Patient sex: F
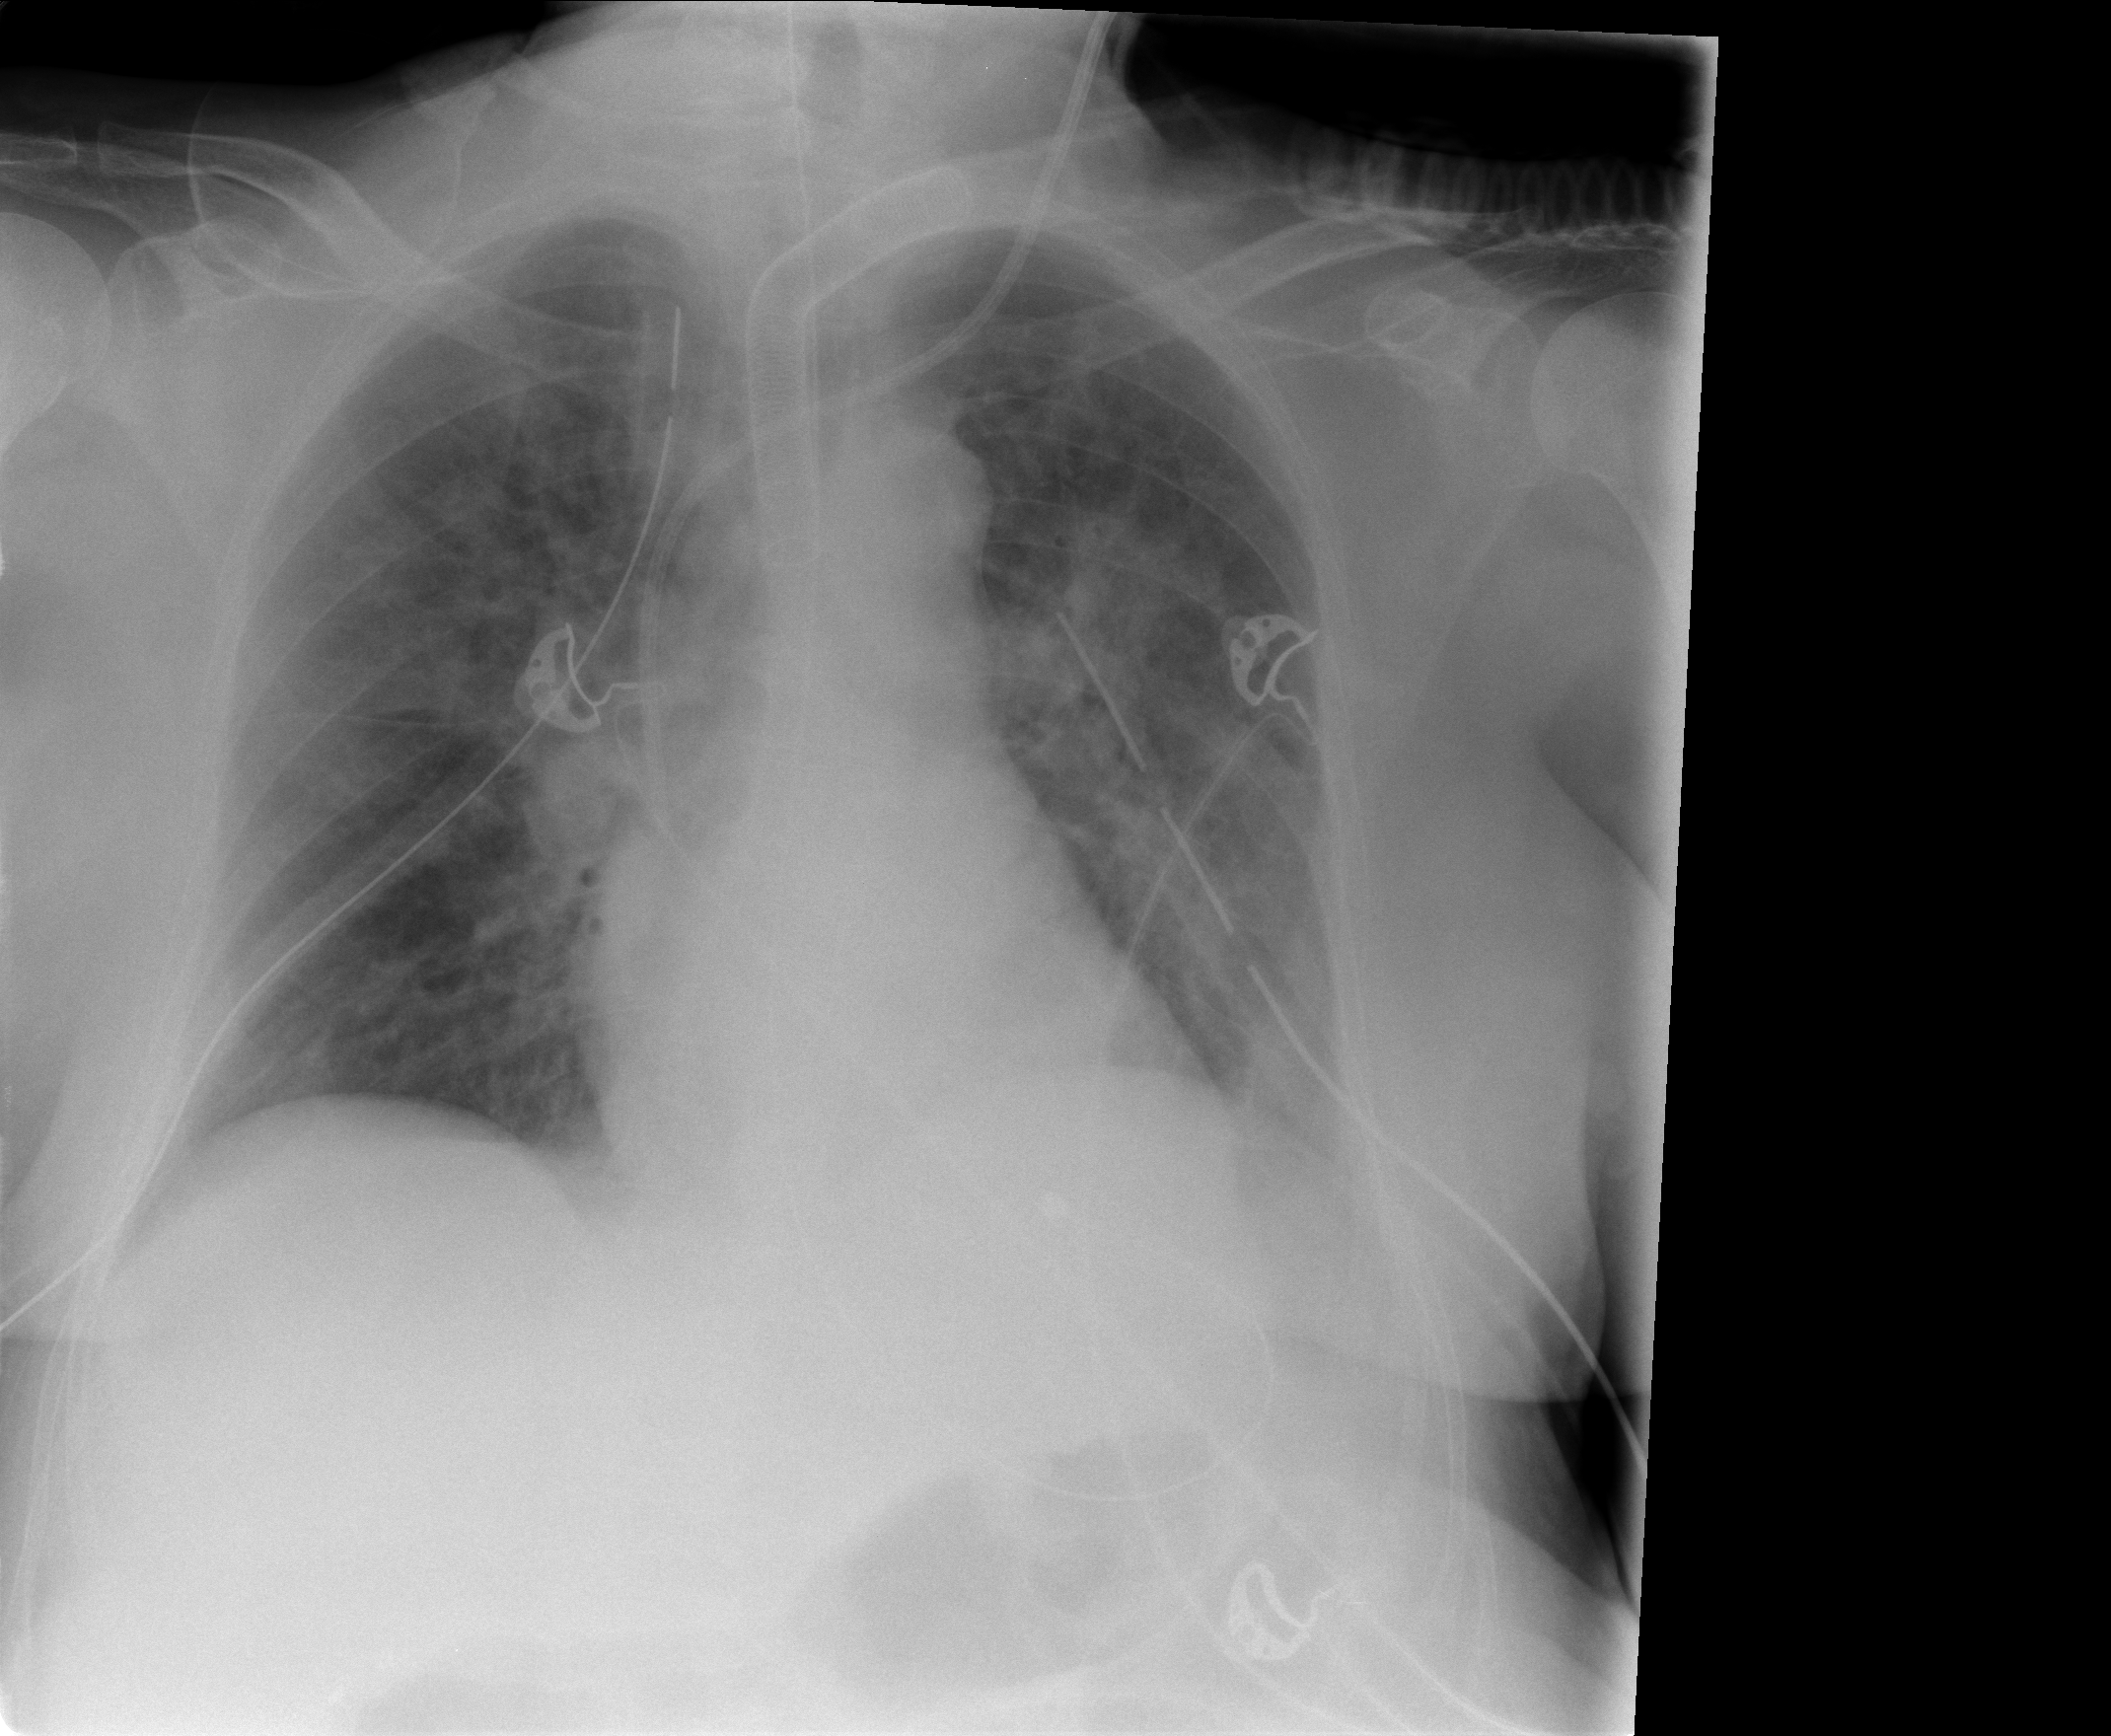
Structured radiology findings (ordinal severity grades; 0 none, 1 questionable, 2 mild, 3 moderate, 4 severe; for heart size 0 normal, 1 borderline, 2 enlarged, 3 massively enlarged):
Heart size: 0
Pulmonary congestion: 2
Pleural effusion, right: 2
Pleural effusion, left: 1
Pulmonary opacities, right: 2
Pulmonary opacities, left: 2
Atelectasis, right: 2
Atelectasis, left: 2